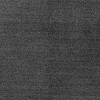
Atmospheric dust classification: dusty